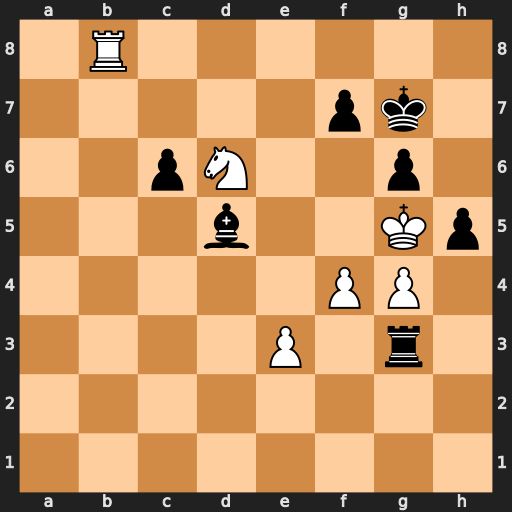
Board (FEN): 1R6/5pk1/2pN2p1/3b2Kp/5PP1/4P1r1/8/8
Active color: w
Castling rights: -
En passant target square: -
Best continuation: Ne8+ Kf8 Kf6 Kg8 e4